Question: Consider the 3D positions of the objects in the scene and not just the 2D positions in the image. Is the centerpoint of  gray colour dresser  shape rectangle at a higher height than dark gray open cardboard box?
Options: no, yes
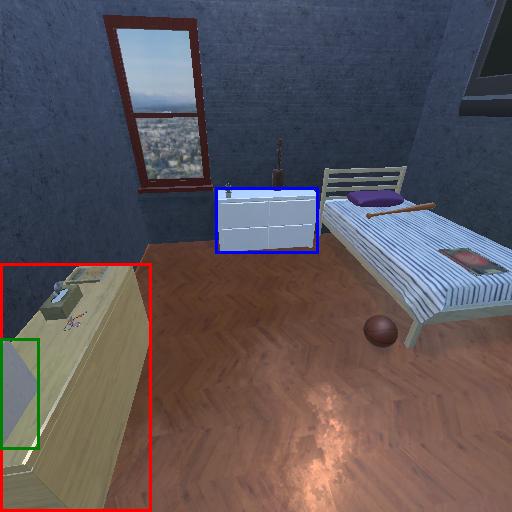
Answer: no